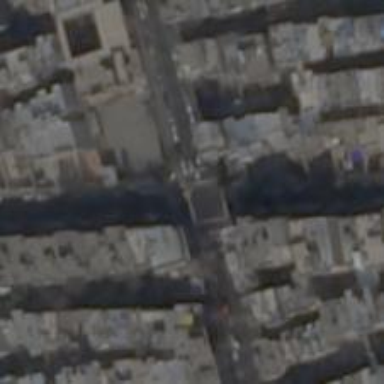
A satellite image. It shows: Marked crossing on the road.